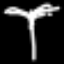
Label: palm tree